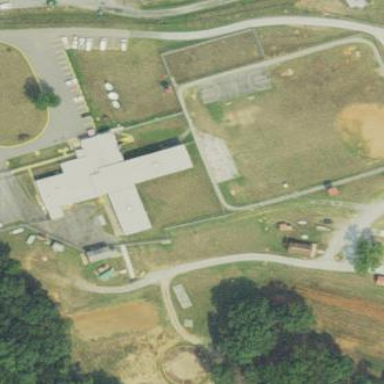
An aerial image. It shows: Prison building.